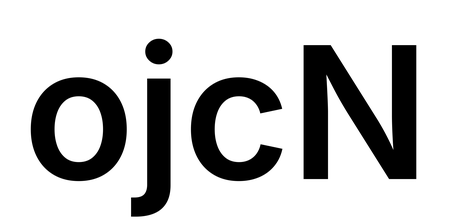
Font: Inter_SemiBold